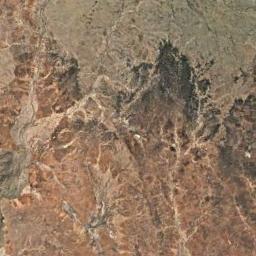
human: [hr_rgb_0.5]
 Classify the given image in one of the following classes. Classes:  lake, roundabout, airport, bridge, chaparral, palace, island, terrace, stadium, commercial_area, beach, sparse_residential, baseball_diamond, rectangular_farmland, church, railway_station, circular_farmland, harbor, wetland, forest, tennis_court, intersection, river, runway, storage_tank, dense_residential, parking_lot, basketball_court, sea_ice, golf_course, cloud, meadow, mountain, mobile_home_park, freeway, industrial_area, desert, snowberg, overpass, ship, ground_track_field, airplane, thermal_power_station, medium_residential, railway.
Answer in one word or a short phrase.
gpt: desert